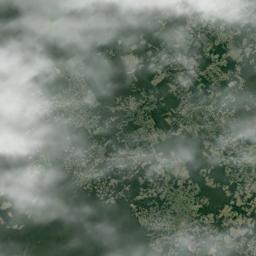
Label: cloud